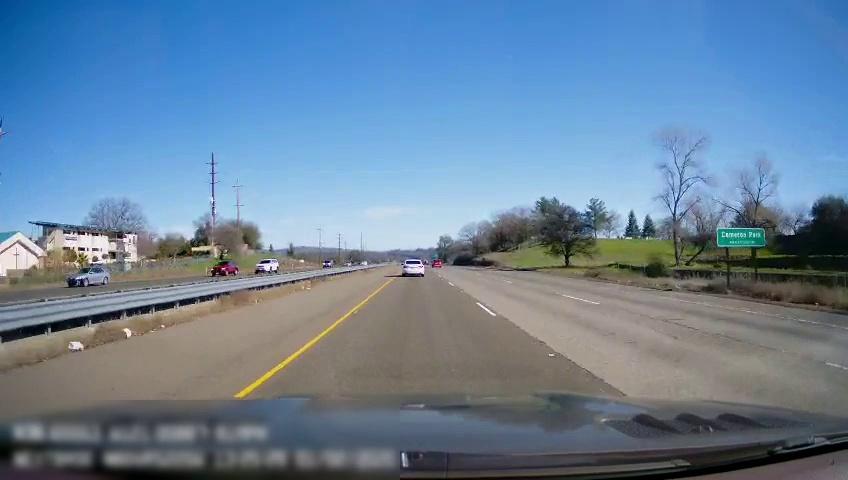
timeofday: Day
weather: Sunny
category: Drivable Space
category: Drivable Space
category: Vehicles | Car
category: Vehicles | Car
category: Vehicles | Car
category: Vehicles | Car
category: Vehicles | SUV
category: Vehicles | SUV
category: Lanes | Current Lane
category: Lanes | Current Lane
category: Lanes | Alternate Lane
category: Lanes | Alternate Lane
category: Traffic | Signs